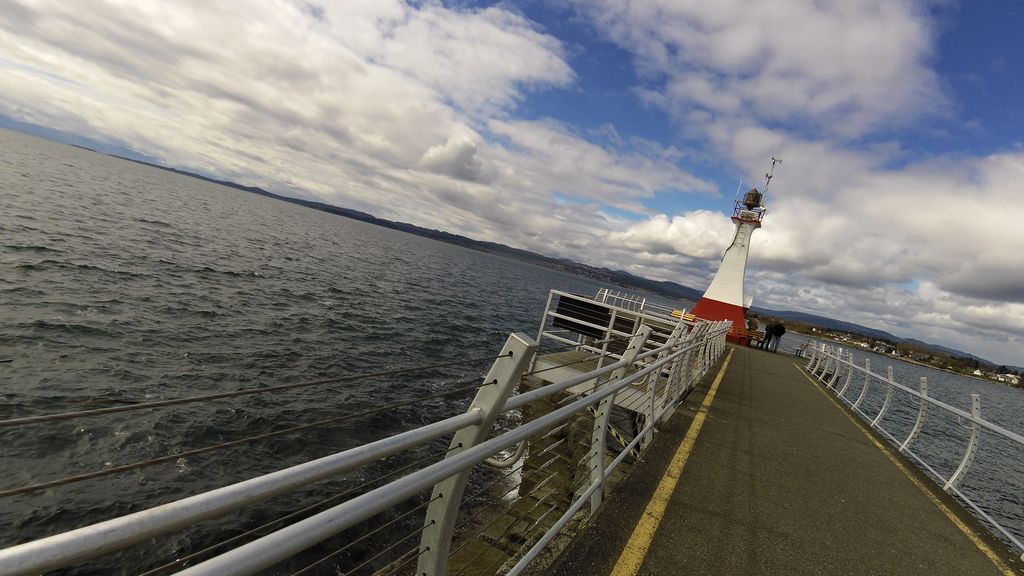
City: victoria